Question: This is what I have at the moment:
'''
heat=read.csv("heat.csv")
head(heat)
heat$trap <- as.character(heat$trap)
class(heat$trap)
levels(heat$trap) <- c("T1", "T2", "T3", "T4","T5", "T6", "T7", "T8", "T9", "T10")
saeat <- ggplot(data = heat, mapping = aes(x = trip, y = trap, fill = sand)) + geom_tile() + ylab(label = "Trap") + xlab(label = "Month") + scale_fill_gradient(name = "Proportion of eggs", low = "#000033", high = "#FFFF33")
saeat
sand.heat <- veat + theme(strip.placement = "outside",plot.title = element_text(hjust = 0.5), axis.title.y = element_blank(), strip.background = element_rect(fill = "#EEEEEE", color = "#FFFFFF")) + ggtitle(label = "Sand treatment") + scale_y_discrete(breaks=c("T1", "T2", "T3", "T4","T5", "T6", "T7", "T8", "T9", "T10"))
swallows.heat
'''

I'm not able to find a way to order my y-axis in this manner: T1 to T10. But T10 winds up right after T1. Any suggestions for how I can change this?
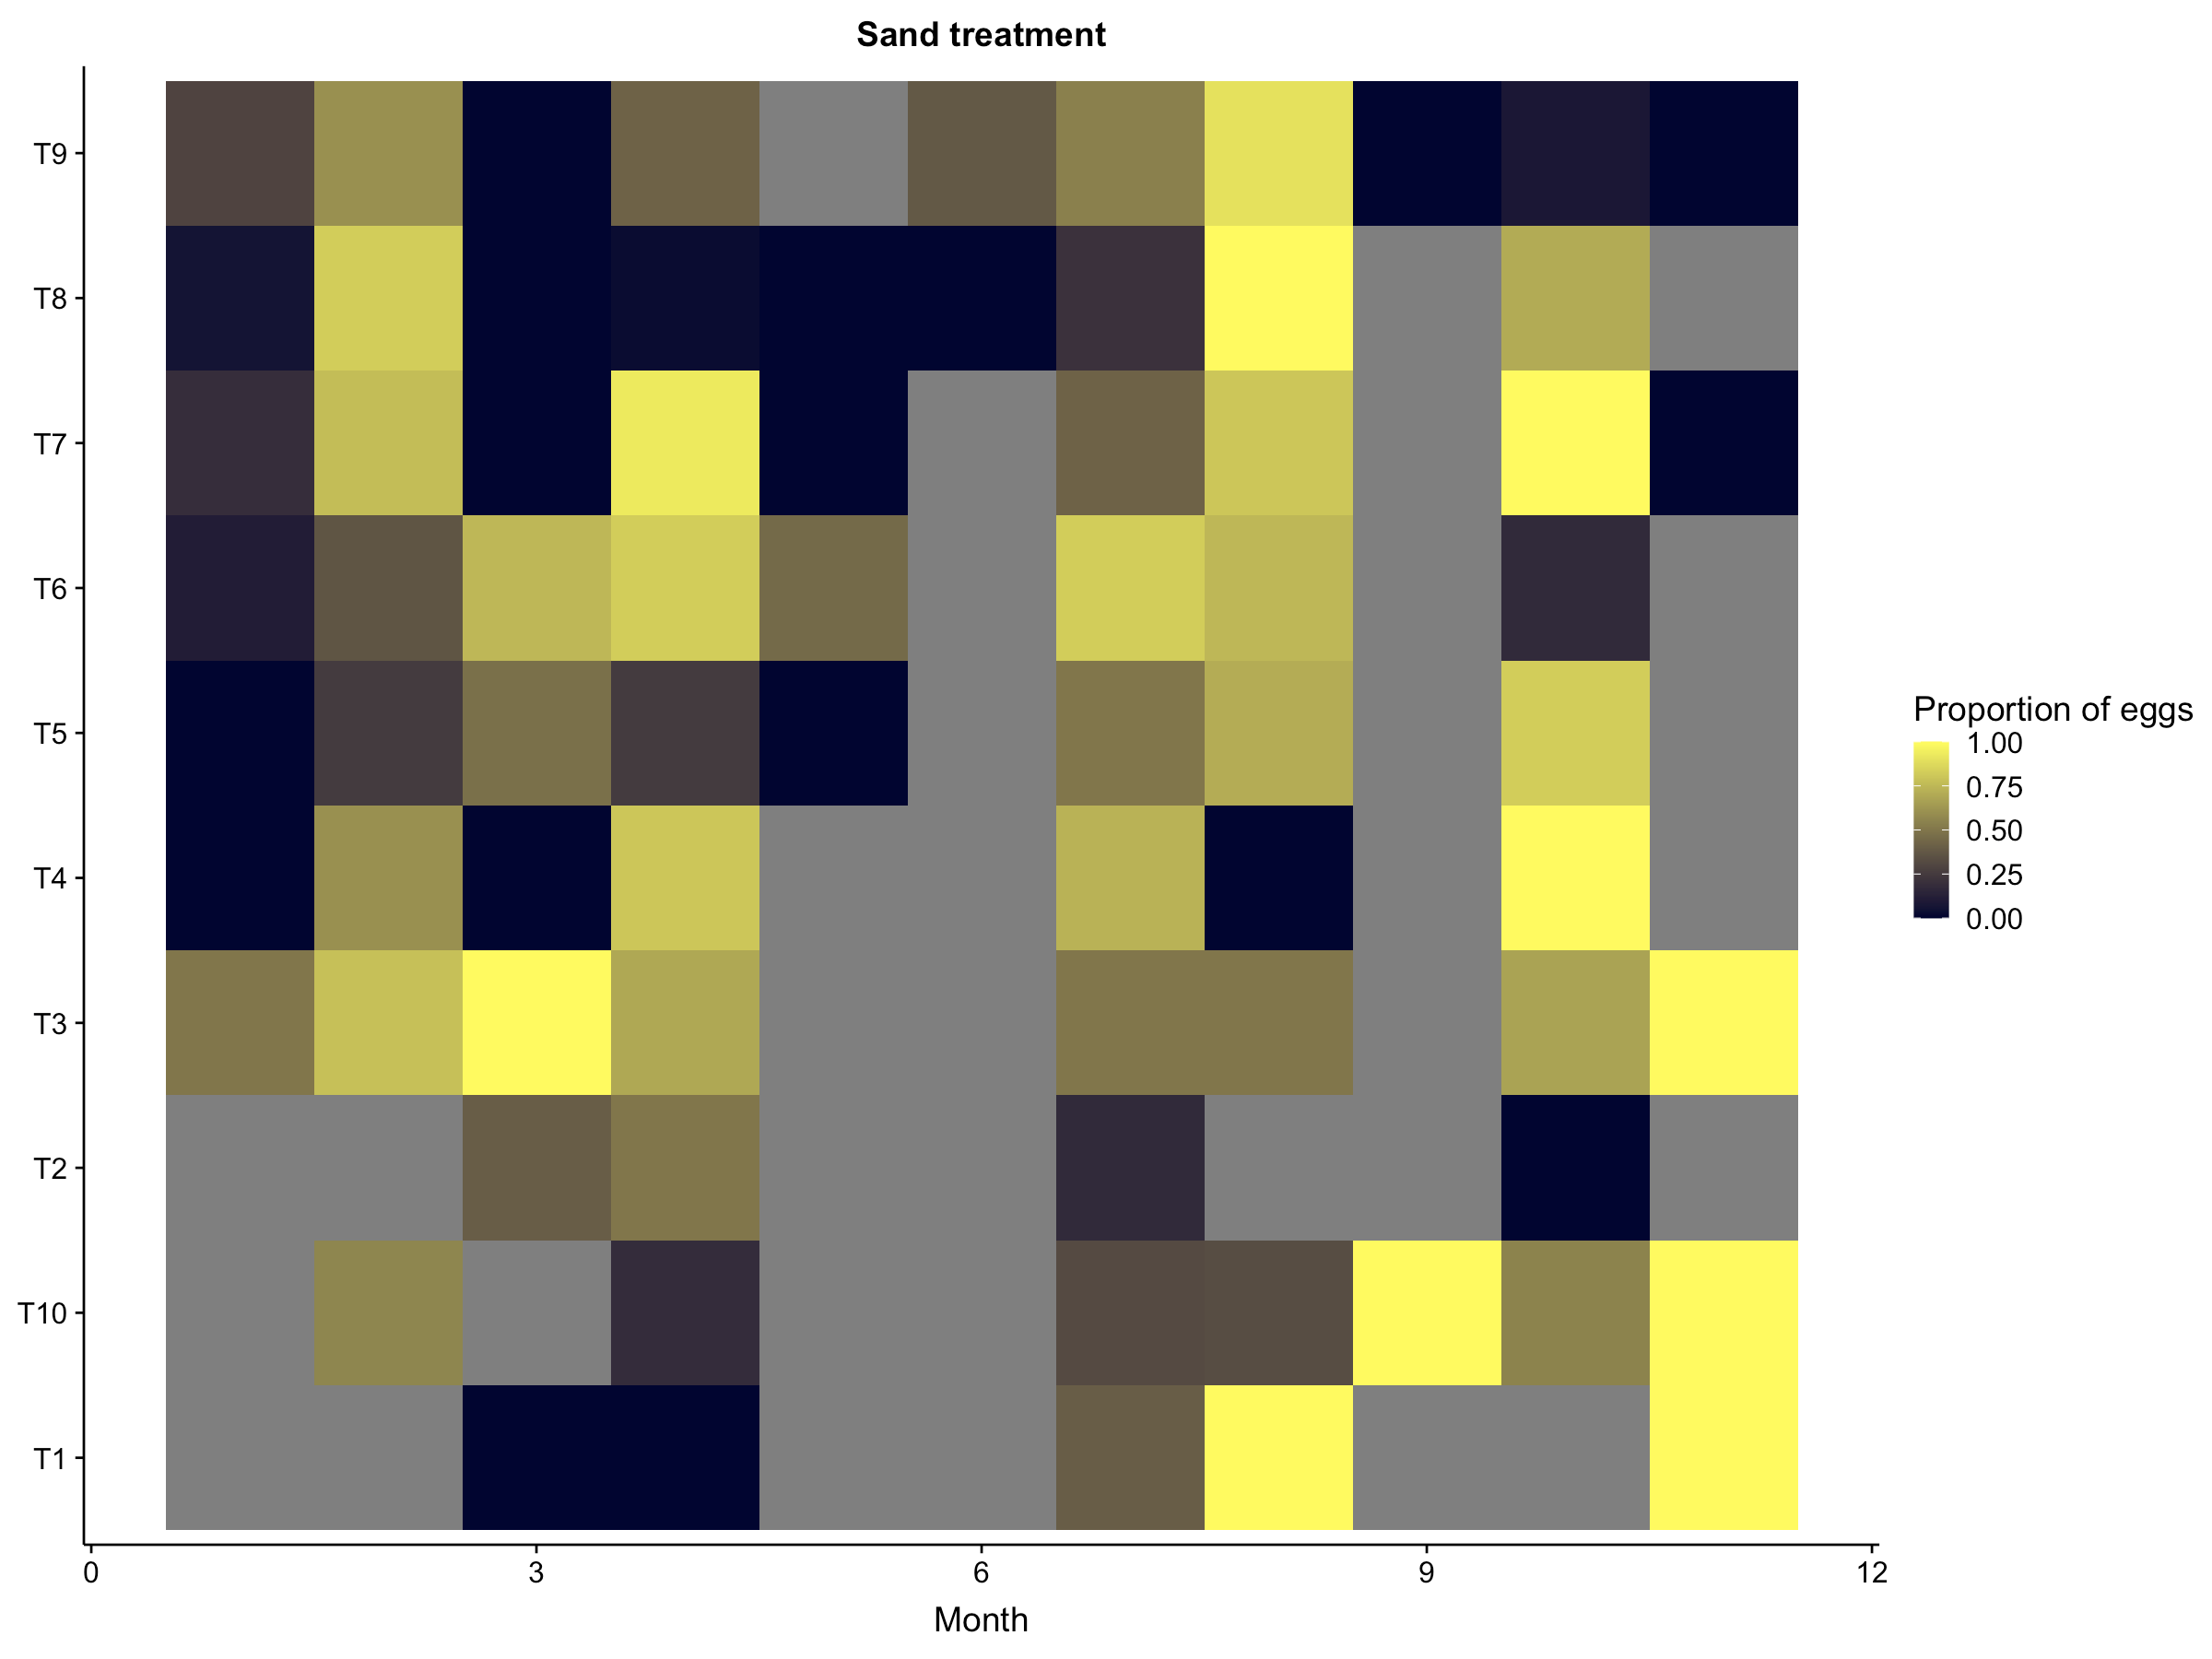
Answer: I'm not sure if works with a 'character' variable in the same way, but if you use a 'factor' variable you can reorder the levels in the way you want it.
'''
# make a factor variable
heat$trap <- as.factor(heat$trap)
# check the current levels
levels(heat$trap)
[1] "T1" "T10" "T2" "T3" "T4" "T5" "T6" "T7" "T8" "T9"
# reorder the levels
heat$trap <- factor(heat$trap, levels = levels(heat$trap)[c(1, 3:10, 2)])
# check the correct order
levels(heat$trap)
[1] "T1" "T2" "T3" "T4" "T5" "T6" "T7" "T8" "T9" "T10"
'''